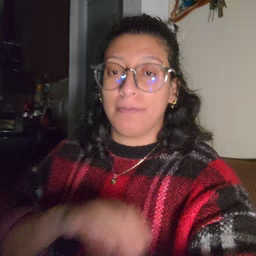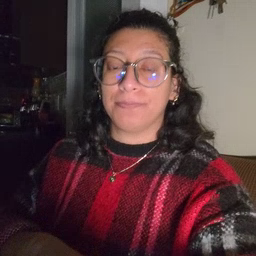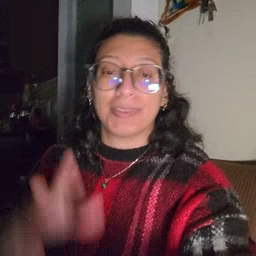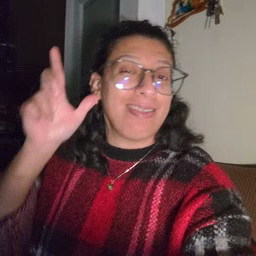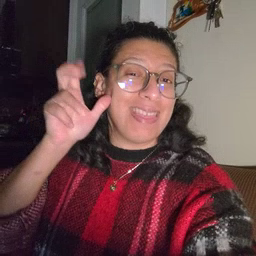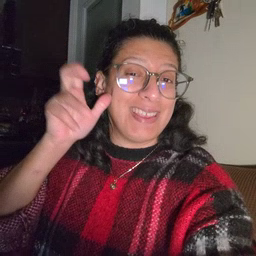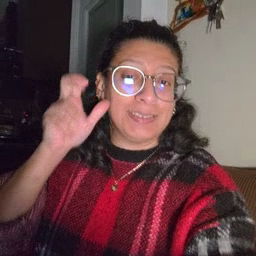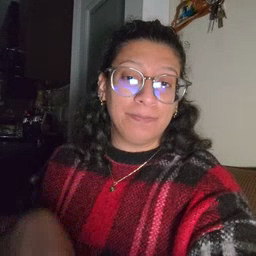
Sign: listen